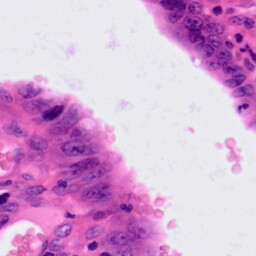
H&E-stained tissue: Colon